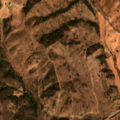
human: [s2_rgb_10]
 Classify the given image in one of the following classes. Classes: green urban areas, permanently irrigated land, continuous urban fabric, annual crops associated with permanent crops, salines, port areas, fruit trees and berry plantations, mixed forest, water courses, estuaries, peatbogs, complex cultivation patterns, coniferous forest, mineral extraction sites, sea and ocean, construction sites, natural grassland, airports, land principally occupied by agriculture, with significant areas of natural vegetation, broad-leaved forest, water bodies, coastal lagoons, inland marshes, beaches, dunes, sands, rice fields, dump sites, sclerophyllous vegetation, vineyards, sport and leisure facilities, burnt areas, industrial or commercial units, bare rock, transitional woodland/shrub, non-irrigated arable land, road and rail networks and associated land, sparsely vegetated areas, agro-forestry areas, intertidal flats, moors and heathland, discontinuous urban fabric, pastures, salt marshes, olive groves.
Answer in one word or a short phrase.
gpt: non-irrigated arable land, pastures, land principally occupied by agriculture, with significant areas of natural vegetation, sclerophyllous vegetation, transitional woodland/shrub